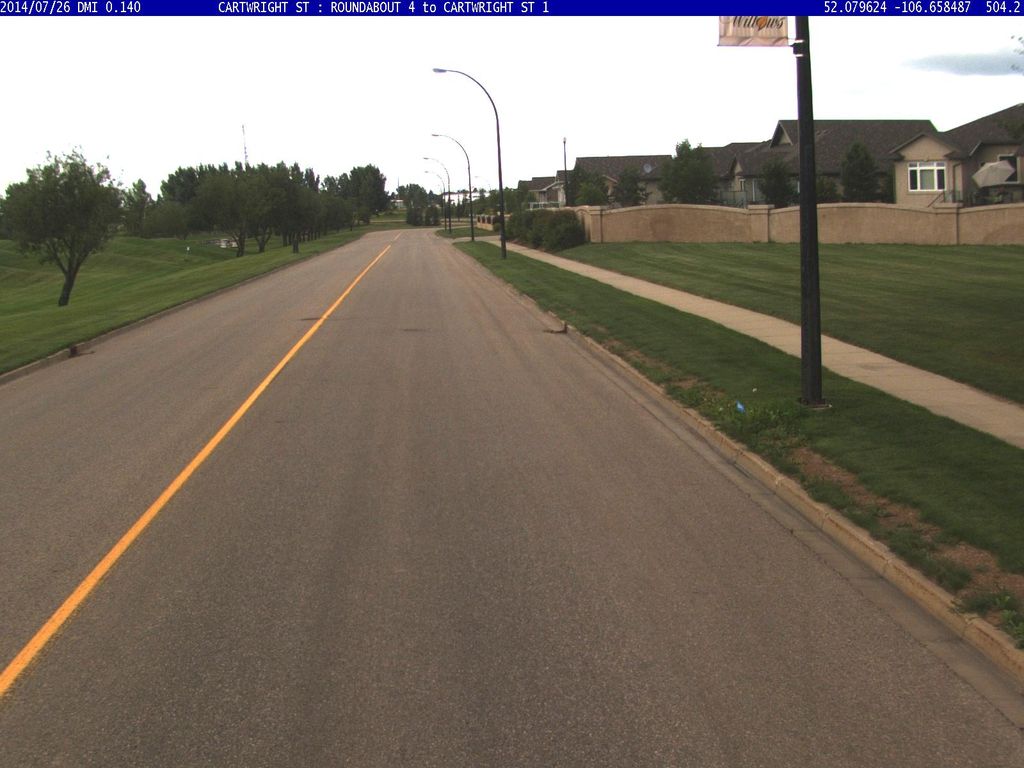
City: saskatoon